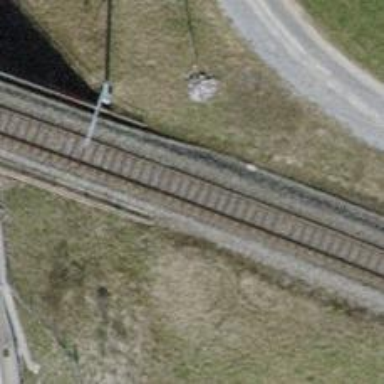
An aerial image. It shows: Bridge with electrified rail tracks and contact line.